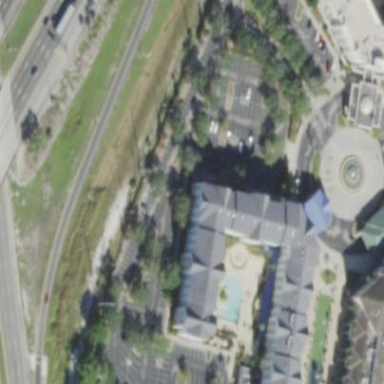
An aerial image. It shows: Hotel building.